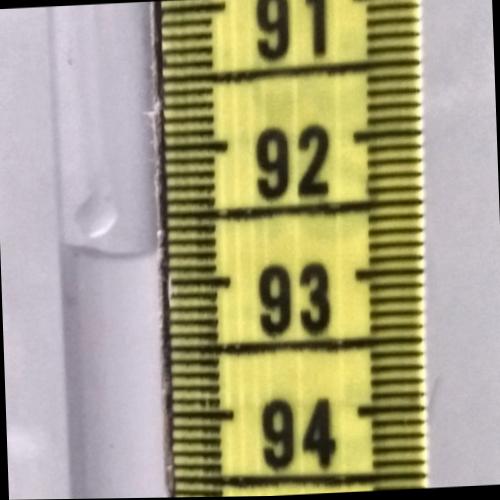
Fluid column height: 92.8 cm